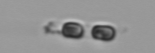
Label: Skeletonema